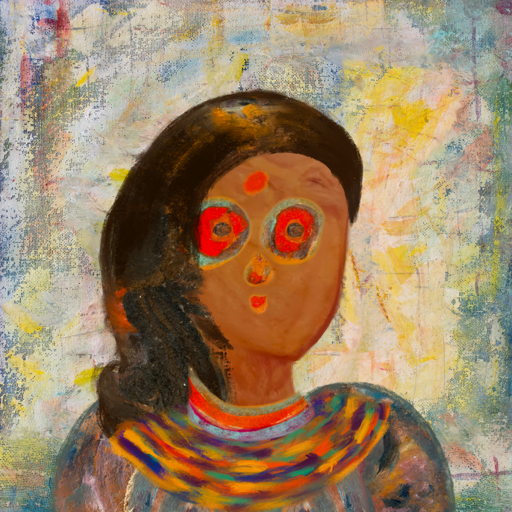
Background: Irani, Head And Neck Front: Pious_Lady, Face Front: Sisters, Bust: Boggyland, Hair Front: Gypsy_Queen, Head Accessory: Blank, Second Necklace: An_Impression_2, Necklace: Sisters, Baby: Blank